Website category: book
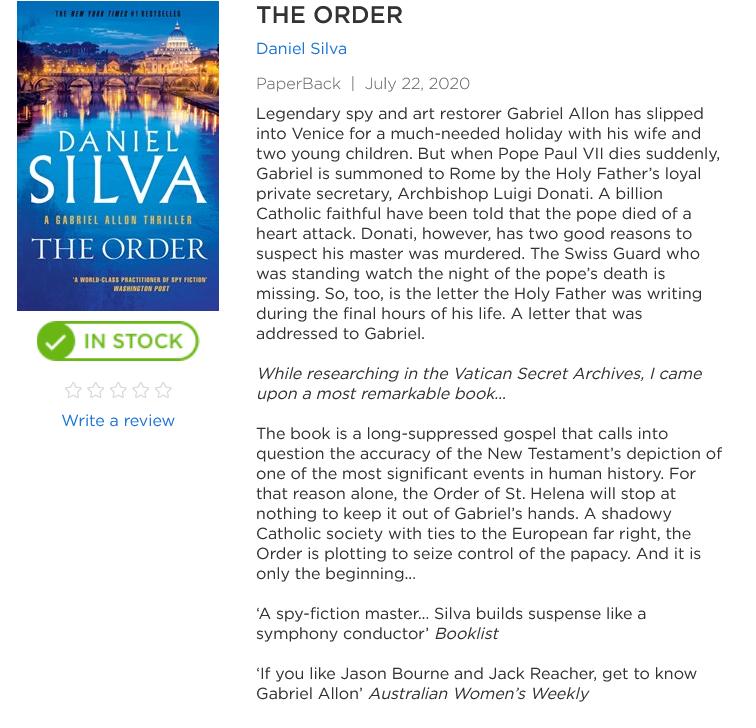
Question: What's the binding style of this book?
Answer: PaperBack

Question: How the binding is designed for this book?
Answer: PaperBack

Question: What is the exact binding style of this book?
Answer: PaperBack

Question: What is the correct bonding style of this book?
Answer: PaperBack

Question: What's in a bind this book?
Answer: PaperBack

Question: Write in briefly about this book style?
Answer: PaperBack

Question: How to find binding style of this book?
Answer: PaperBack

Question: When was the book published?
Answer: July 22, 2020

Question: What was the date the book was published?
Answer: July 22, 2020

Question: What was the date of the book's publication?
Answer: July 22, 2020

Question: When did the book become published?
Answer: July 22, 2020

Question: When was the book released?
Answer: July 22, 2020

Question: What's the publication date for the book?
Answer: July 22, 2020